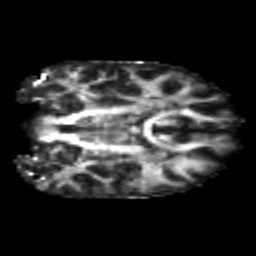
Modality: FA
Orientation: coronal
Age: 21
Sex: female
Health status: healthy
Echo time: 0.074 s